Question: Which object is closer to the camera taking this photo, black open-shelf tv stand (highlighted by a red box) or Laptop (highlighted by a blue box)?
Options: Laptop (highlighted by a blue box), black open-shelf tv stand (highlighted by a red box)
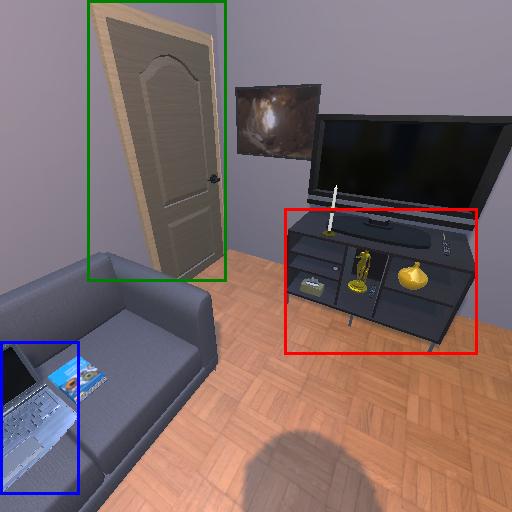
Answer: Laptop (highlighted by a blue box)